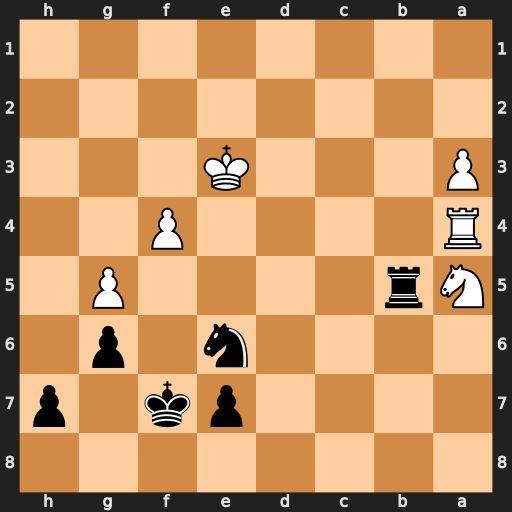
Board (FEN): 8/4pk1p/4n1p1/Nr4P1/R4P2/P3K3/8/8
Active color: b
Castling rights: -
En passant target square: -
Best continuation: Nc5 Rc4 Rxa5